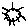
Label: sun